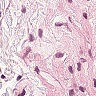
Metastatic tissue present: no